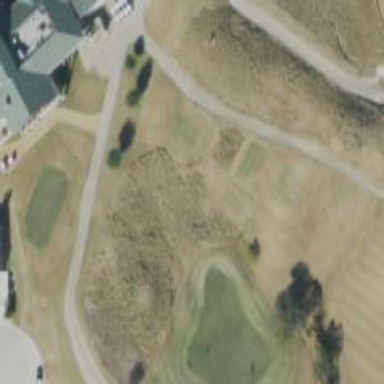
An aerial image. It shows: Golf tee.